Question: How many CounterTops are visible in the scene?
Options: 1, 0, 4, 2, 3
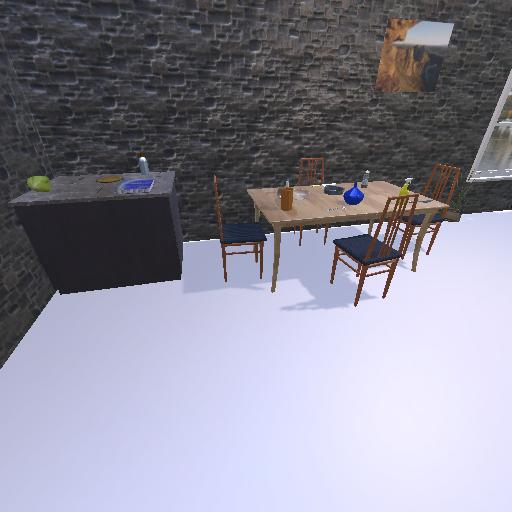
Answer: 1